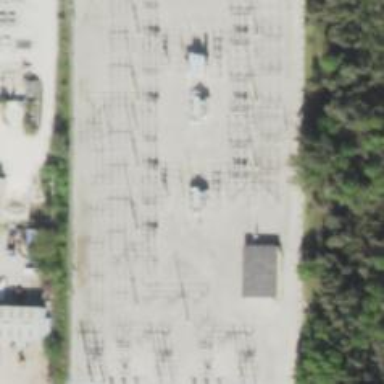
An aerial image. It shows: Switch used for power control.